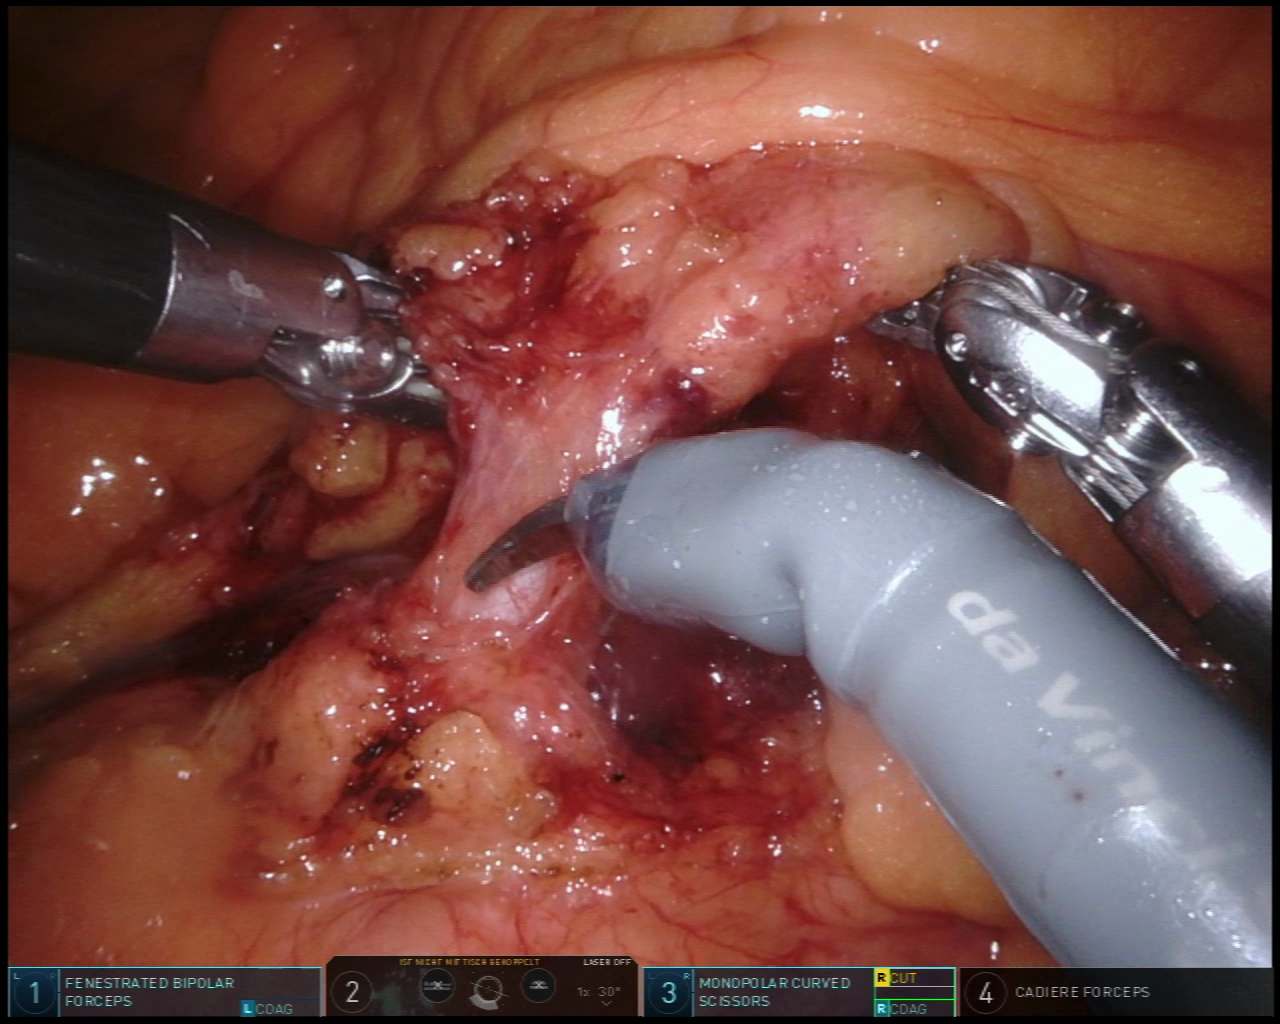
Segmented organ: inferior_mesenteric_artery
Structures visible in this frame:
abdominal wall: no
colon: no
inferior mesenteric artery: yes
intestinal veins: no
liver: no
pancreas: no
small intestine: no
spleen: no
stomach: no
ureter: no
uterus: no
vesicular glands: no